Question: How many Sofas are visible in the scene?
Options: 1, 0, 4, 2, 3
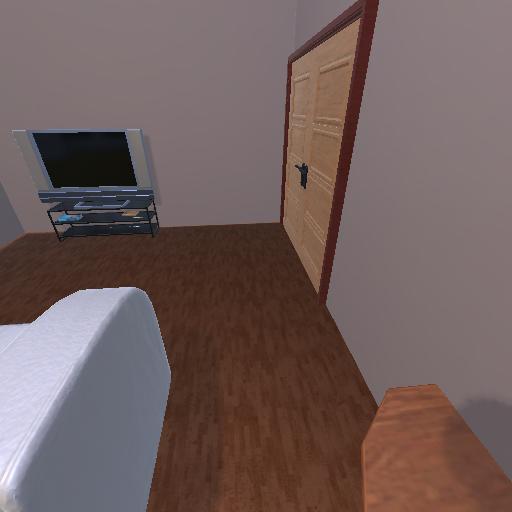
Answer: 1